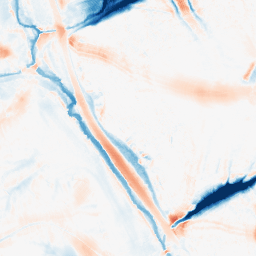
Category: morphological
Decomposition family: morphological
Decomposition parameters: operation: average
size: 20
Upsampling method: bspline
Upsampling parameters: scale: 8
Upsampling scale: 8